八年级 · 解析几何
我们把三个数的中位数记作 $Z\{a, b, c\}$. 例如 $Z\{1,3,2\}=2$. 函数 $y=|2 x+b|$ 的图象为 $C_{1}$, 函数 $y=$ $Z\{x+1,-x+1,3\}$ 的图象为 $C_{2}$. 图象 $C_{1}$ 在图象 $C_{2}$ 的下方点的横坐标 $x$ 满足 $-3<x<1$, 则 $b$ 的取值范围为
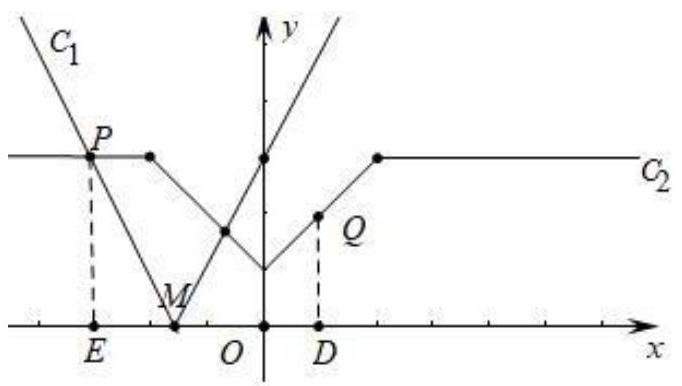
答案: $0 \leqslant b \leqslant 3$
解析: 如图, 图象 $C_{1} 、 C_{2}$ 如图所示.

对于函数 $C_{2}$, 当 $x=-3$ 时, $P(-3,3)$, 当函数 $C_{1}$ 经过 $P(-3,3)$ 时, $b=3$,

对于函数 $C_{2}$, 当 $x=1$ 时, $P(1,2)$, 当函数 $C_{1}$ 经过 $P(1,2)$ 时, $b=0$,

观察图象可知, 当图象 $C_{1}$ 在图象 $C_{2}$ 的下方点的横坐标 $x$ 满足 $-3<x<1$, 则 $b$ 的取值范围为 $0 \leqslant b \leqslant 3$,故答案为 $0 \leqslant b \leqslant 3$.